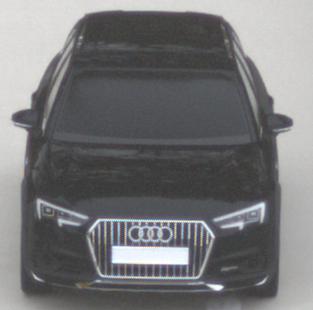
Make: Audi
Model: A4 Allroad 45 TFSI
Detailed model: A4 (B9) allroad
Model produced from: 2019/02
Model produced until: 2019/05
Doors: 5
Color: black
Road condition: dry road
Daytime: morning or afternoon
Contrast: low contrast